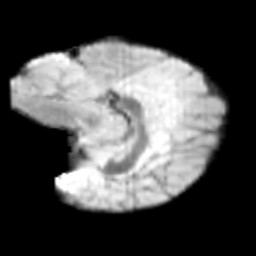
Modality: T2w
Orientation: sagittal
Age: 9
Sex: female
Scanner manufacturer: siemens
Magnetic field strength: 3 T
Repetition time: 3.8 s
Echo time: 0.07 s